Question: I have created a Area class using Linq-to-SQL.
Now I want to create a partial class of the same name so I can implement validation.
> Error 1 Cannot implicitly convert type
''System.Data.Linq.Table<SeguimientoDocente.Area>''
to
''System.Linq.IQueryable<SeguimientoDocente.Models.Area>'' C:\Users\Sergio\documents\visual
studio
2010\Projects\SeguimientoDocente\SeguimientoDocente\Models\AreaRepository.cs 14 20 SeguimientoDocente
Code:
'''
using System;
using System.Collections.Generic;
using System.Linq;
using System.Web;
namespace SeguimientoDocente.Models
{
public class AreaRepository
{
private SeguimientoDataContext db = new SeguimientoDataContext();
public IQueryable<Area> FindAllAreas()
{
return db.Areas;
}
public Area GetArea(int id)
{
return db.Areas.SingleOrDefault(a => a.ID == id);
}
public void Add(Area area)
{
db.Areas.InsertOnSubmit(area);
}
public void Delete(Area area)
{
db.Areas.DeleteOnSubmit(area);
}
public void Save()
{
db.SubmitChanges();
}
}
}
using System;
using System.Collections.Generic;
using System.Linq;
using System.Web;
namespace SeguimientoDocente.Models
{
public partial class Area
{
}
}
'''
Here's a screenshot.

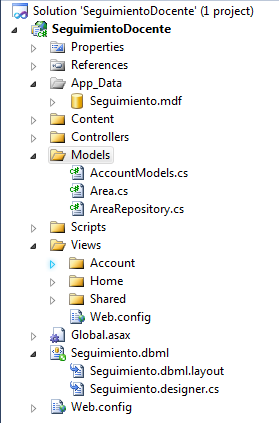
Answer: This is almost certainly because your partial class is not in the right namespace. Go into the .designer.cs file of the LINQ model, look for the generated Area class, and make sure the namespace you wrapped your partial class in matches.
I just fixed the formatting in your question. The error message does in fact indicate that your partial class is in the wrong namespace.
> Error 1 Cannot implicitly convert type
''System.Data.Linq.Table<SeguimientoDocente.Area>''
to
''System.Linq.IQueryable<SeguimientoDocente.Models.Area>''
As you can see from the error above, you need to change the namespace your partial class is in to be SeguimientoDocente, not SeguimientoDocente.Models. As it stands now, they are two completely different incompatible types that happen to have the same simple name.